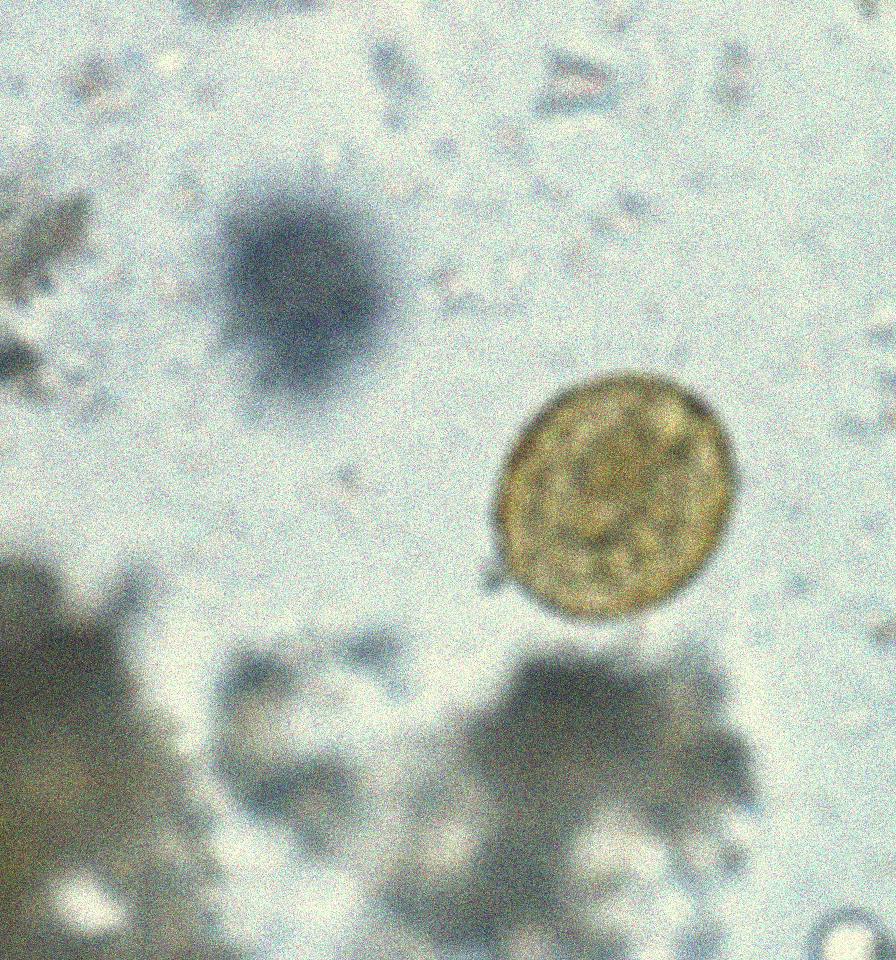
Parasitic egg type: Ascaris lumbricoides